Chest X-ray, PA view. Patient: 46 years old, sex M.
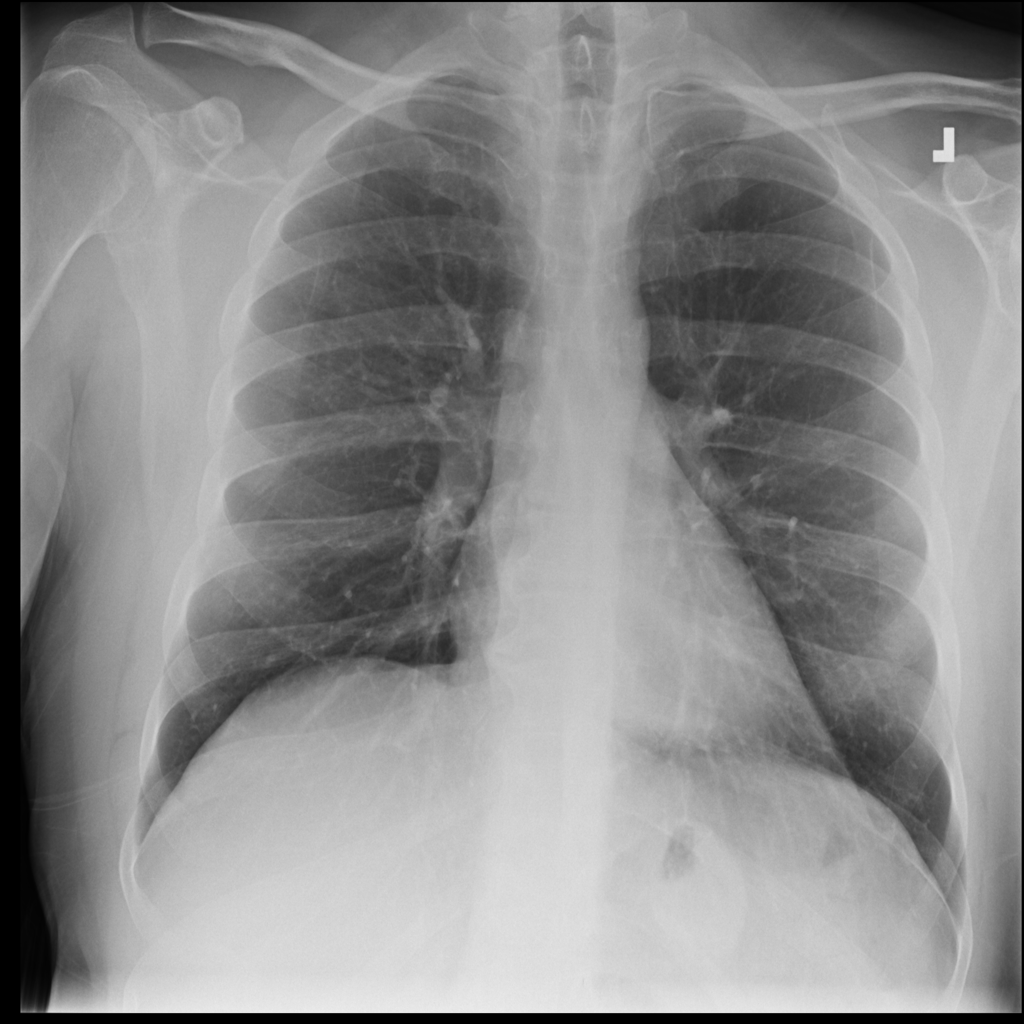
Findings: No Finding